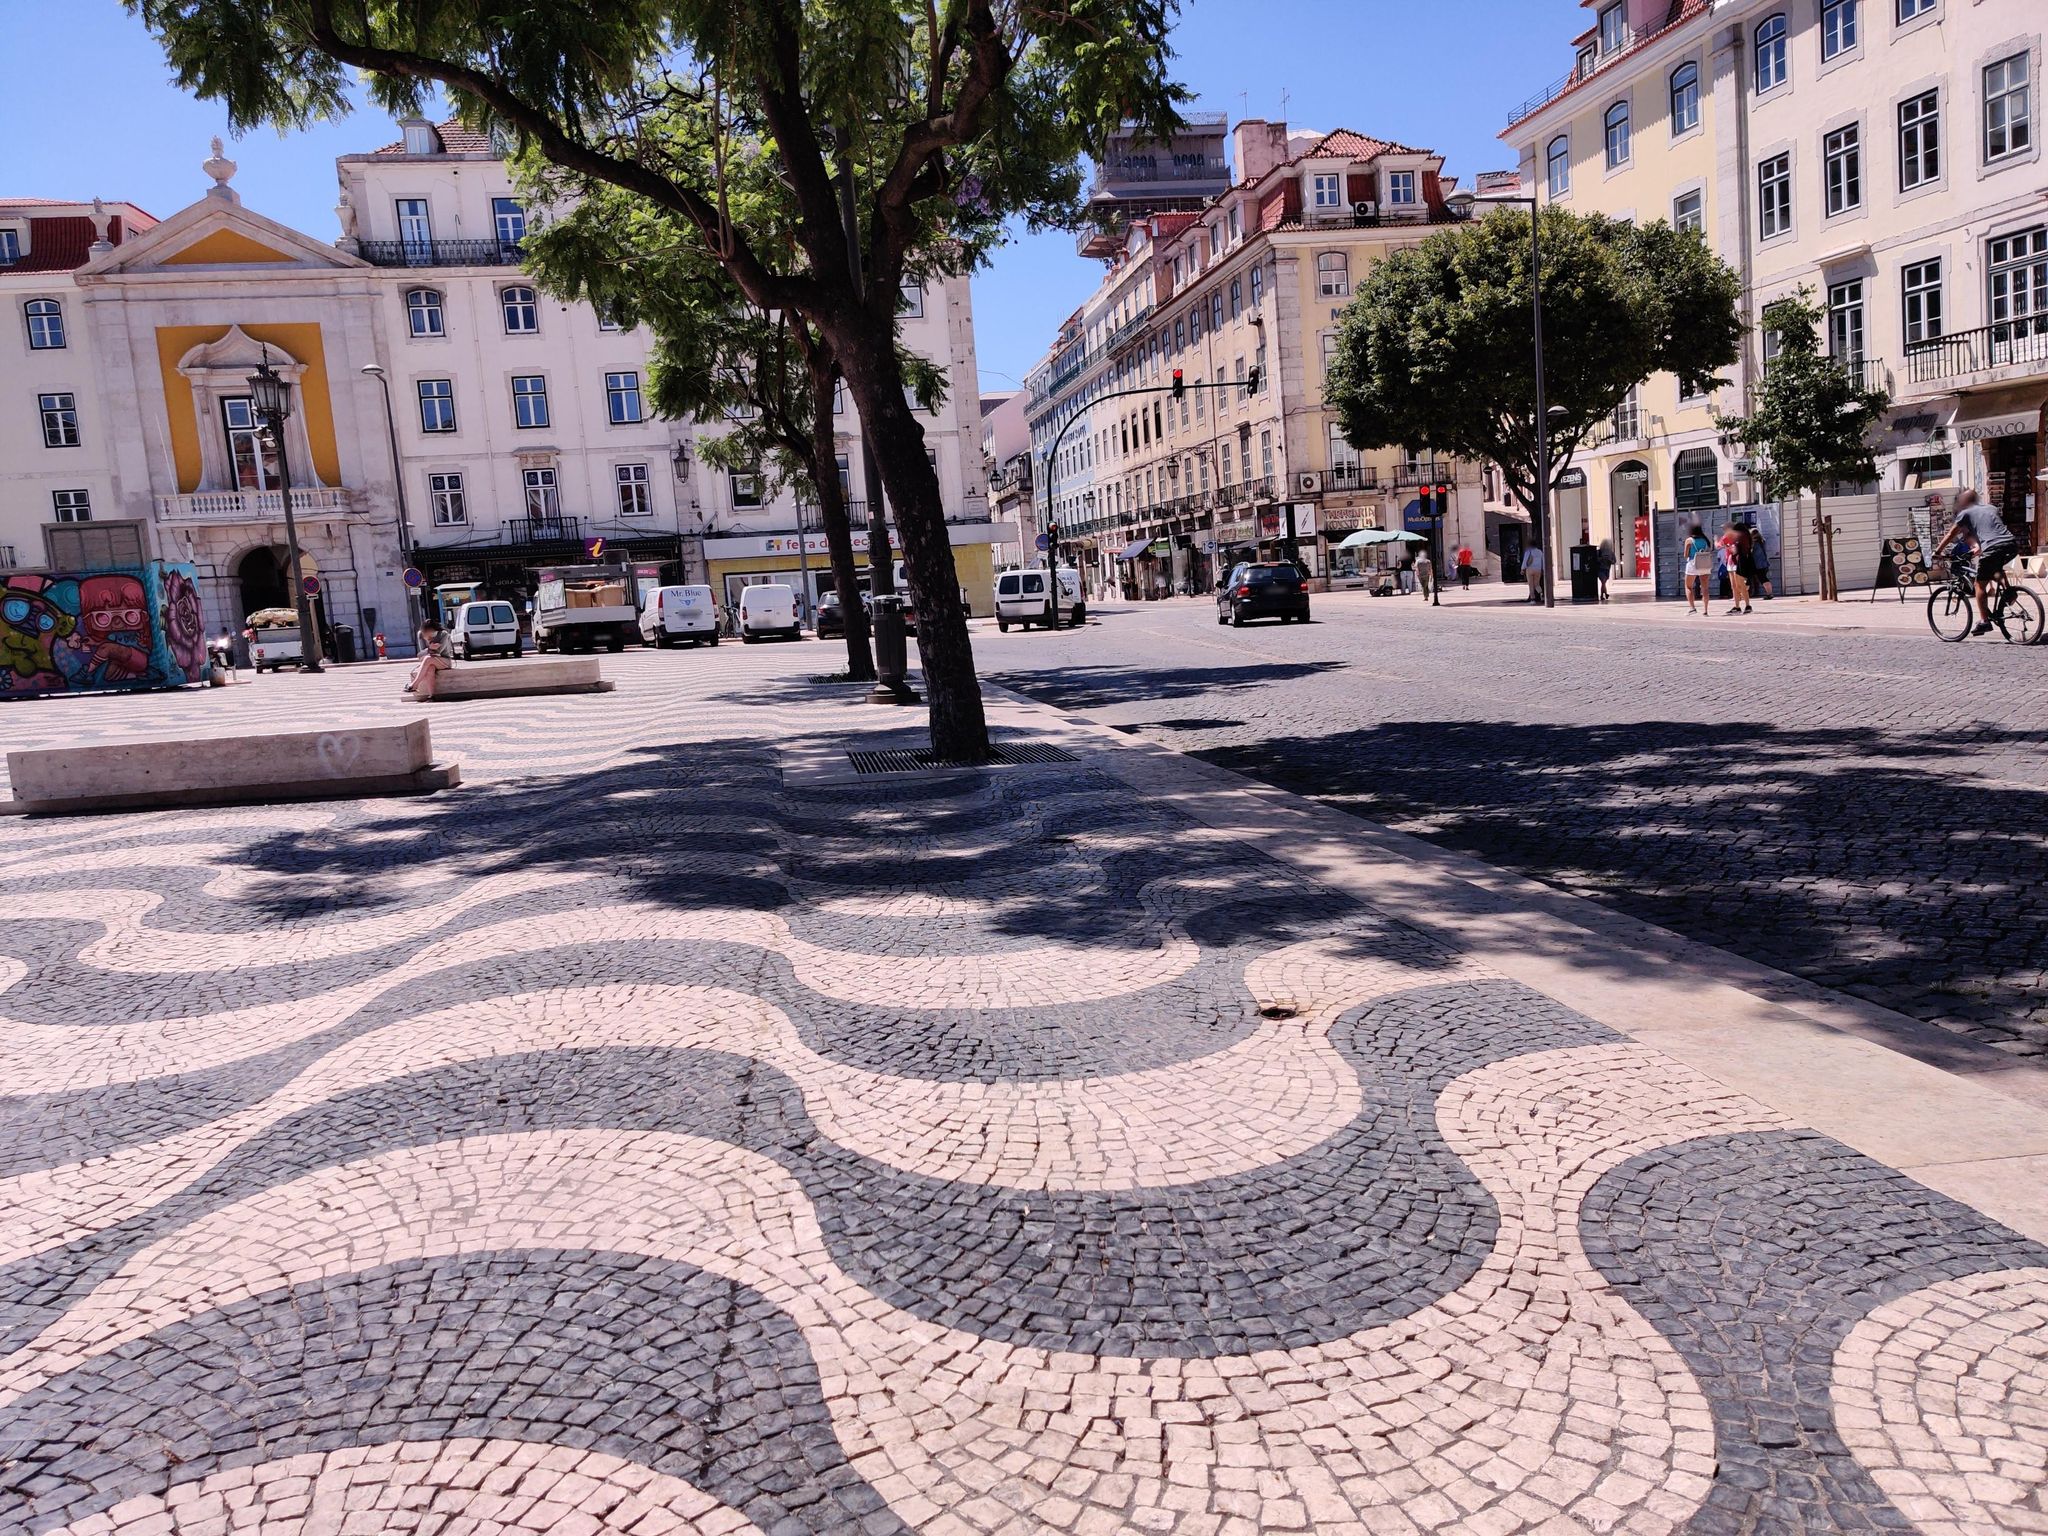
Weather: clear
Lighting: day
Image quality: good
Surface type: walking surface
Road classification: footway
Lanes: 3
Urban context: urban centre
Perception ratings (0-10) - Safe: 5.2, Lively: 8.71, Beautiful: 6.98, Boring: 6.97, Depressing: 1.55, Wealthy: 7.2